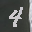
Label: 4